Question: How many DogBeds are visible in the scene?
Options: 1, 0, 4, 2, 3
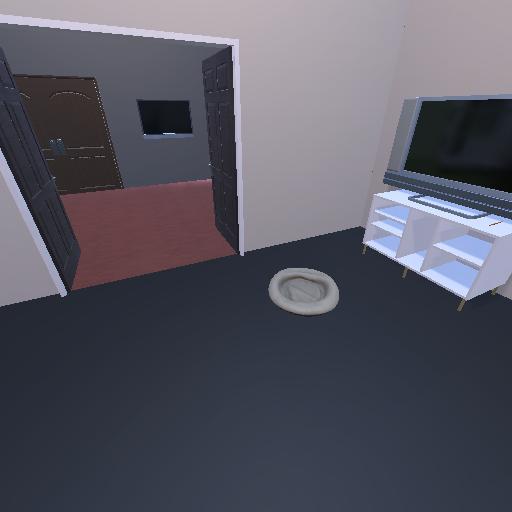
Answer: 1